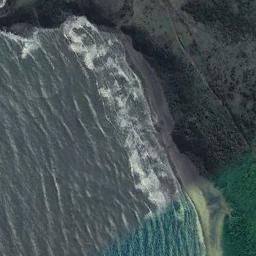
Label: beach